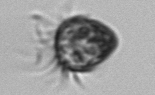
Label: Ciliophora